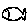
Label: fish